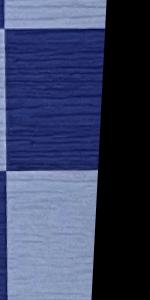
Label: Empty